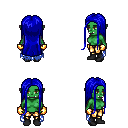
a pixel art fantasy rpg character, female body template, orc, green skin, blue tattered cape, gold greaves, blue extra-long hairstyle, gold gloves, black shoes, four views (front, back, left, right), 2x2 character sprite sheet, small pixel art, hard edges, no anti-aliasing